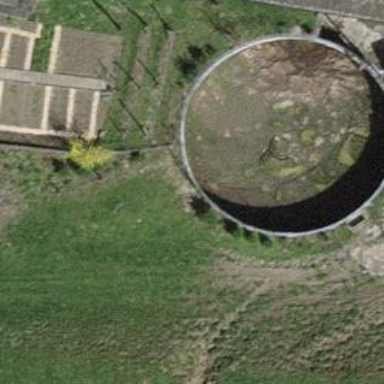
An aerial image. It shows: Sewage reservoir.